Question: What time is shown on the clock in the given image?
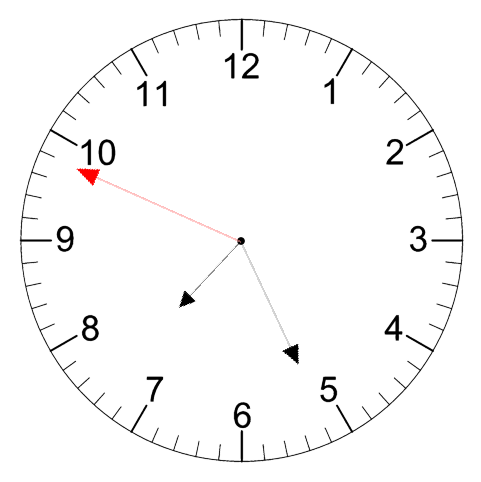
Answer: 07:25:49